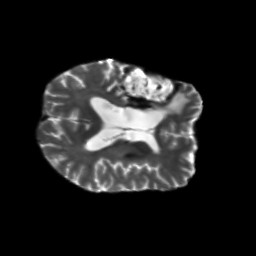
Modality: T2w
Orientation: axial
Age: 61
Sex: male
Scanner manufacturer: siemens
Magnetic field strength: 3 T
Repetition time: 5.47 s
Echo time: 0.0854 s